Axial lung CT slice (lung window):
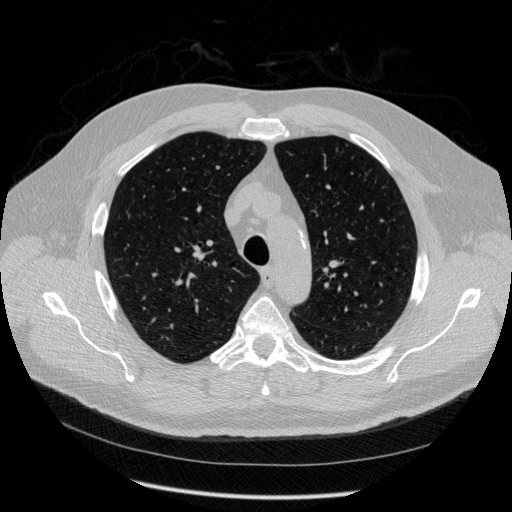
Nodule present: no